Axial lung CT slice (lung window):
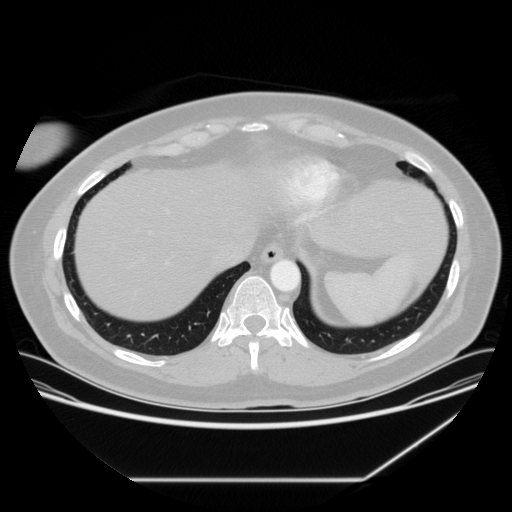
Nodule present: no